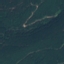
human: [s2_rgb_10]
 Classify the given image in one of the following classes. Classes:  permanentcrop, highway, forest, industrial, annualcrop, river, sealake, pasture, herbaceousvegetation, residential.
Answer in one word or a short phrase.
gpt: Forest